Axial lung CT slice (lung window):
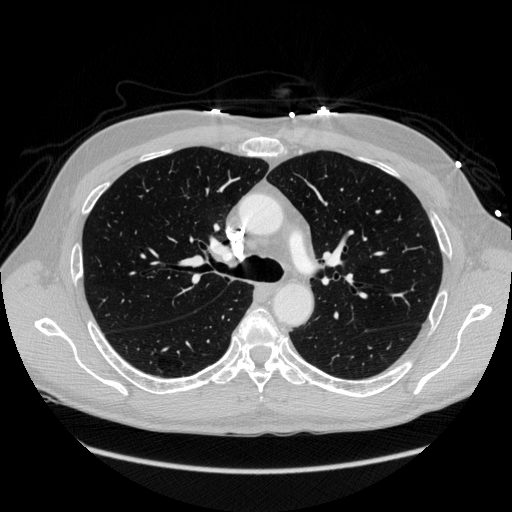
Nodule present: no